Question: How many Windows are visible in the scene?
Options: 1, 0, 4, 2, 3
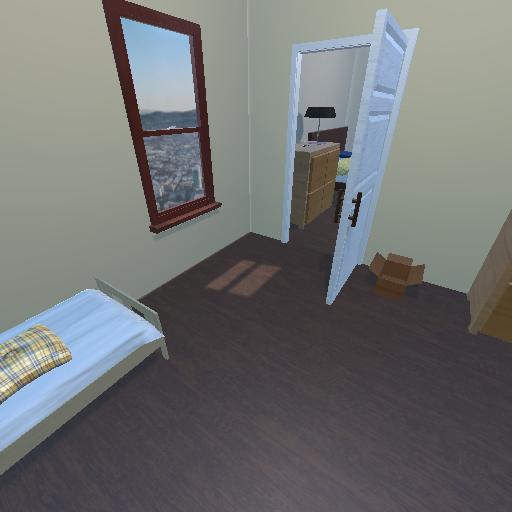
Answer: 1